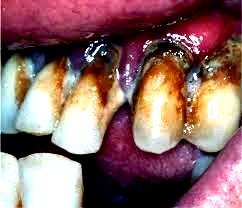
Condition: Gingivitis